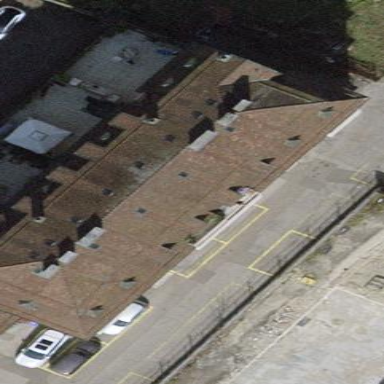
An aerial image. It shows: Apartments building with mansard roof.